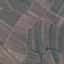
Land use / land cover: PermanentCrop